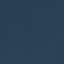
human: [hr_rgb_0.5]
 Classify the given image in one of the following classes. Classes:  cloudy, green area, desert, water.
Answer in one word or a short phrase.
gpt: water